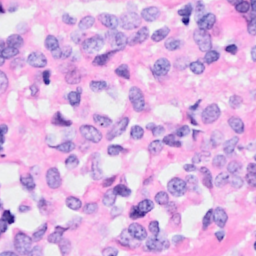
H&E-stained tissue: Breast